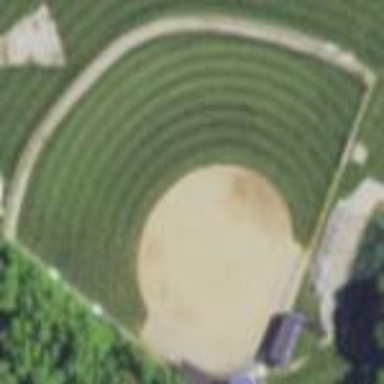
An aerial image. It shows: Softball pitch for leisure sports.